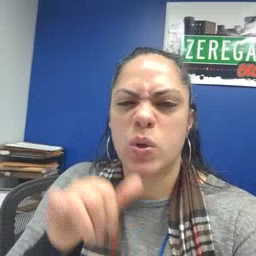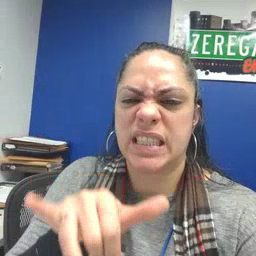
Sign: stay